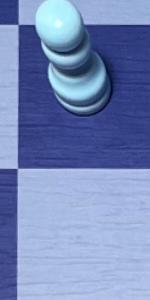
Label: Empty